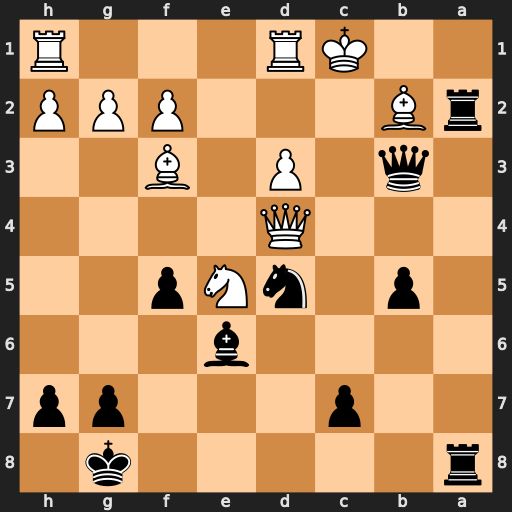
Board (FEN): r5k1/2p3pp/4b3/1p1nNp2/3Q4/1q1P1B2/rB3PPP/2KR3R
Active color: b
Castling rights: -
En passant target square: -
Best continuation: Nb4 Qc3 Qxc3+ Bxc3 Rc2+ Kb1 Ba2+ Ka1 Bd5+